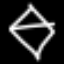
Label: diamond